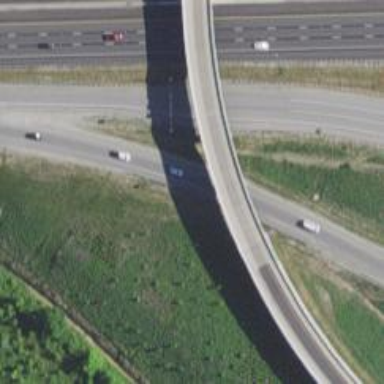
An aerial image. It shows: Bent on bridge.